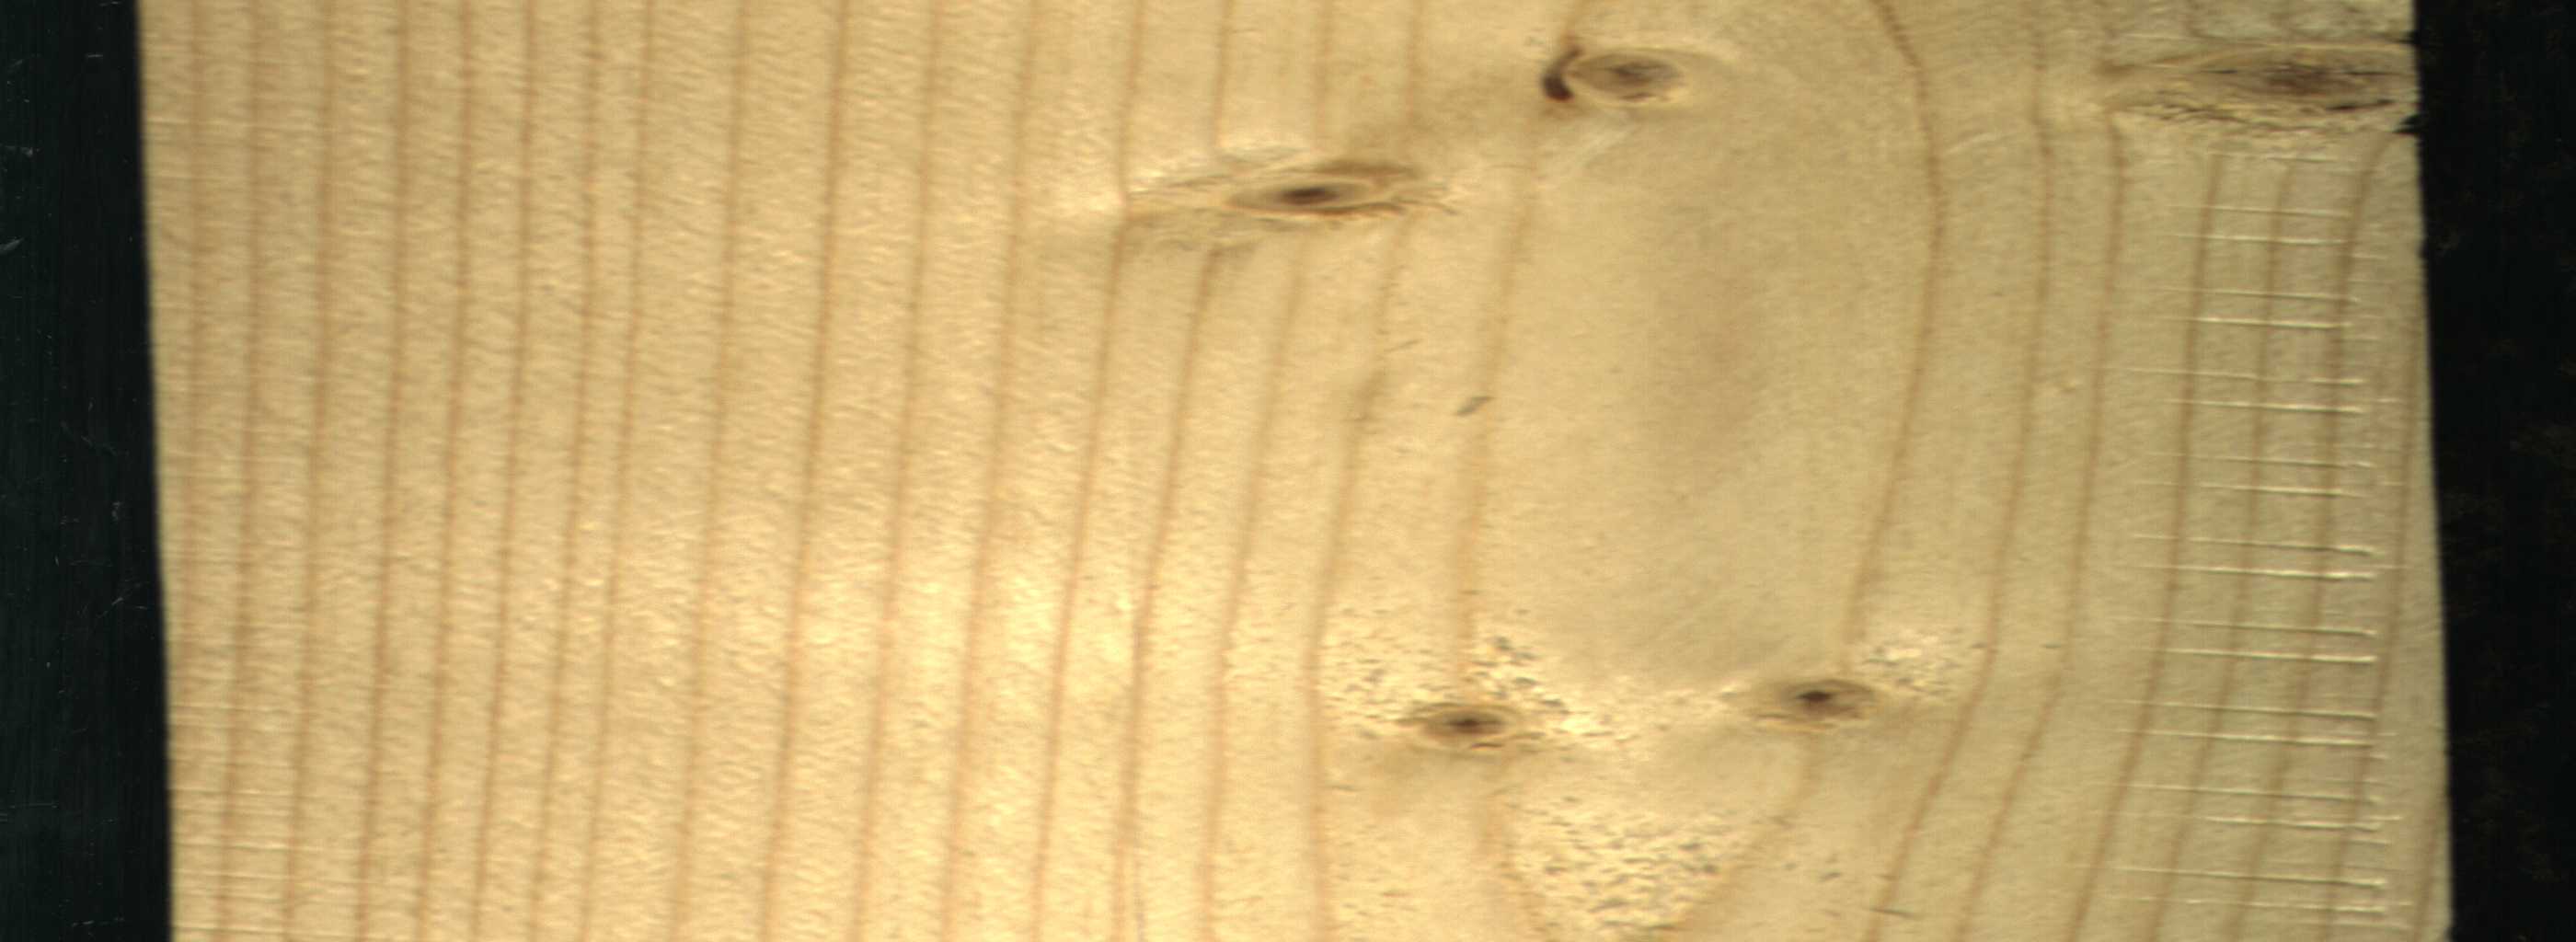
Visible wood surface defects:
Live_Knot
Live_Knot
Live_Knot
Live_Knot
Live_Knot